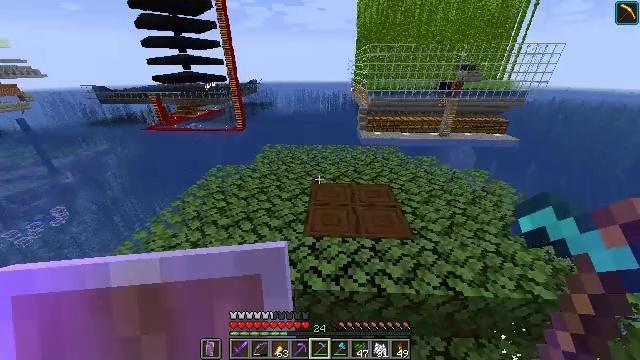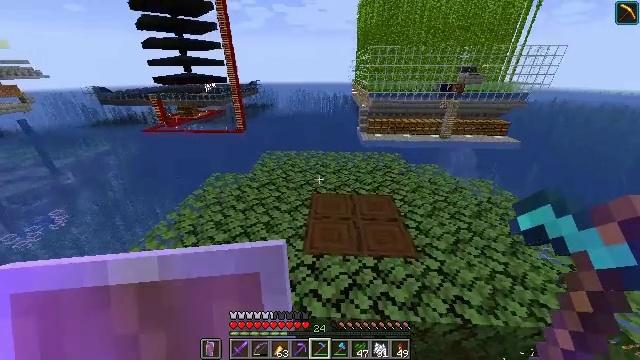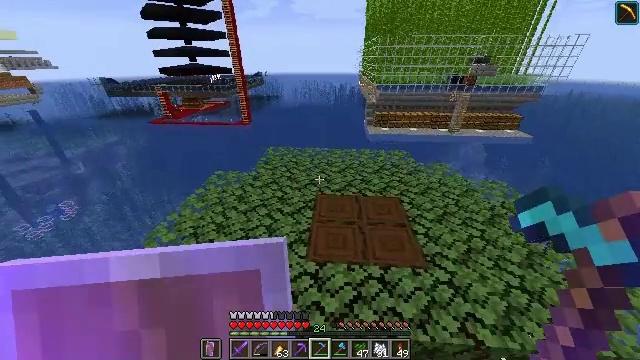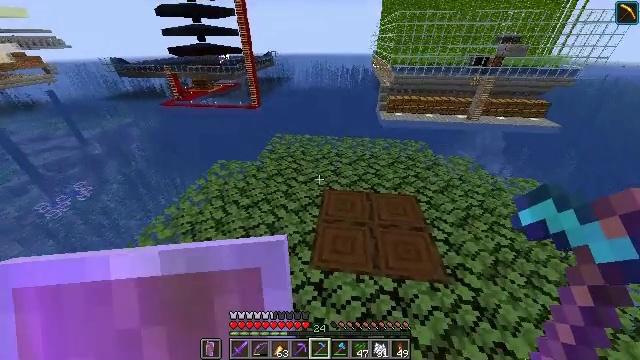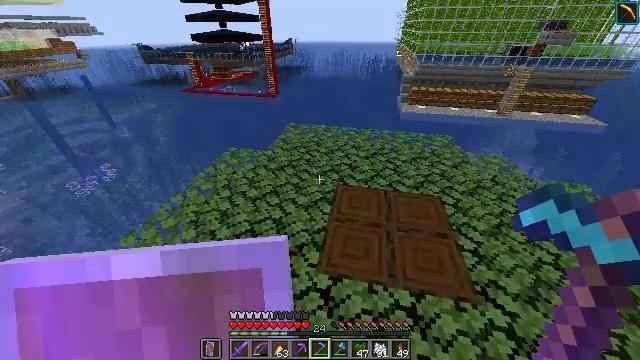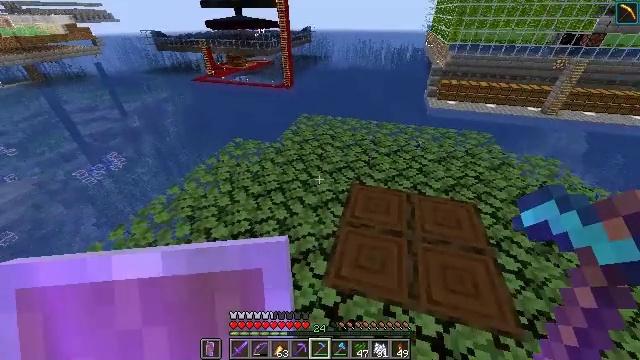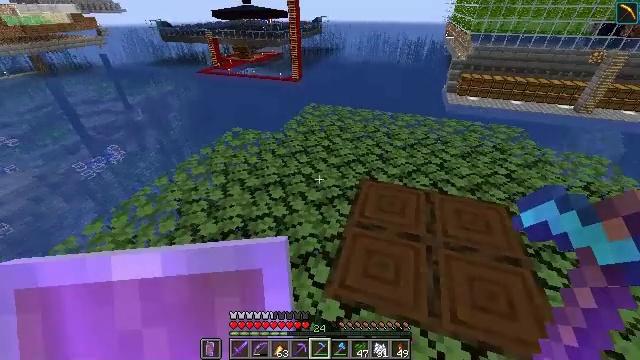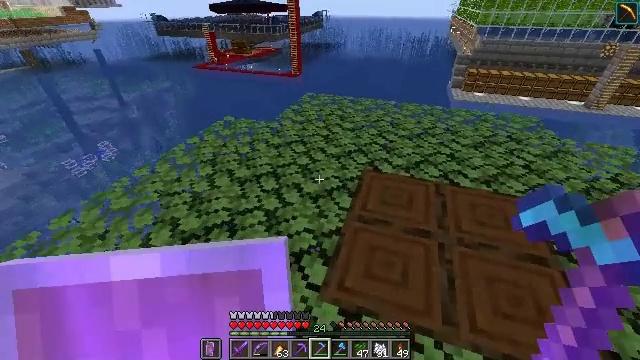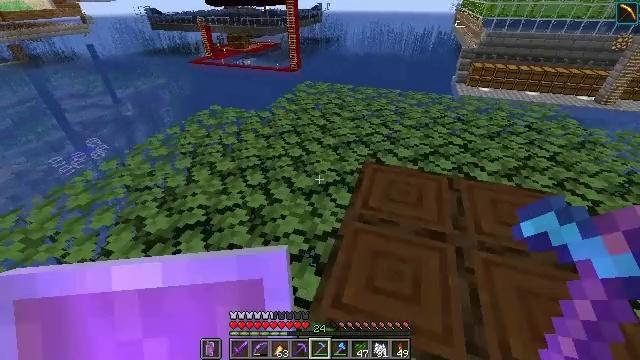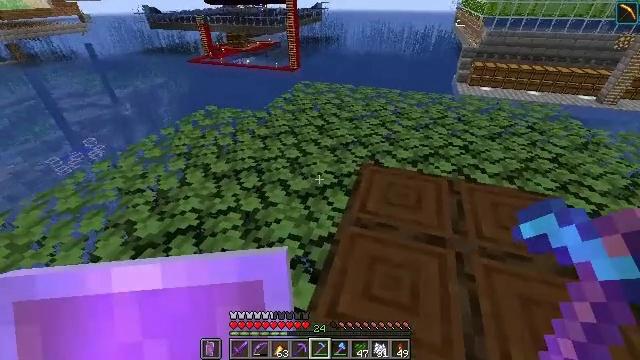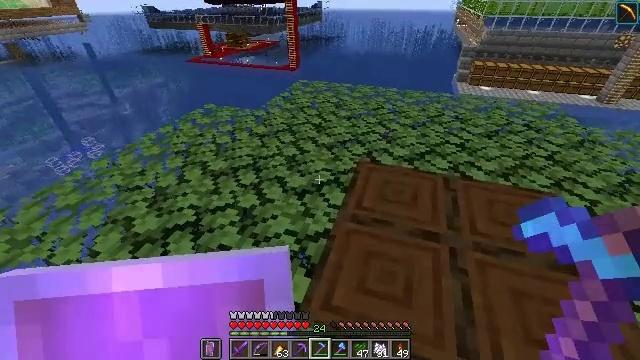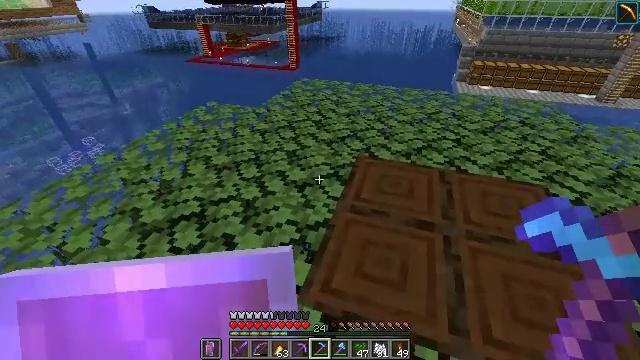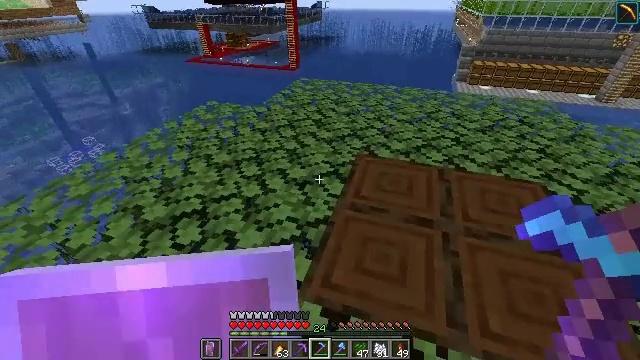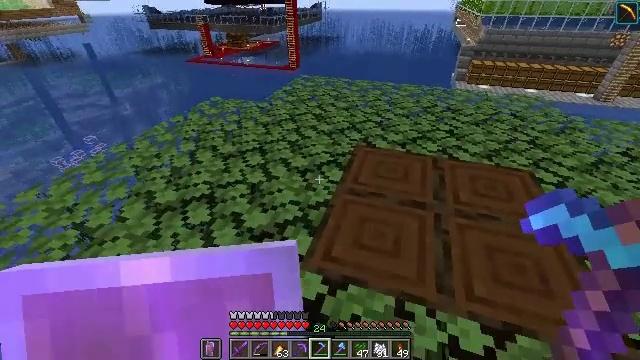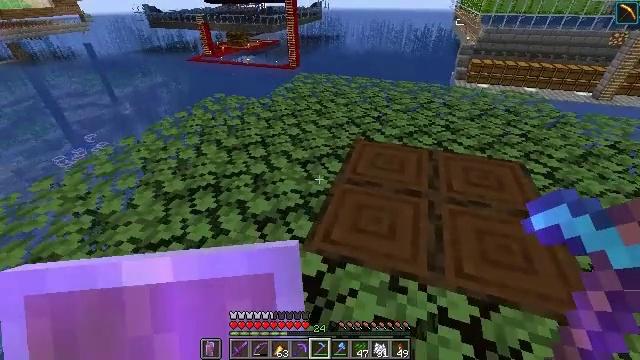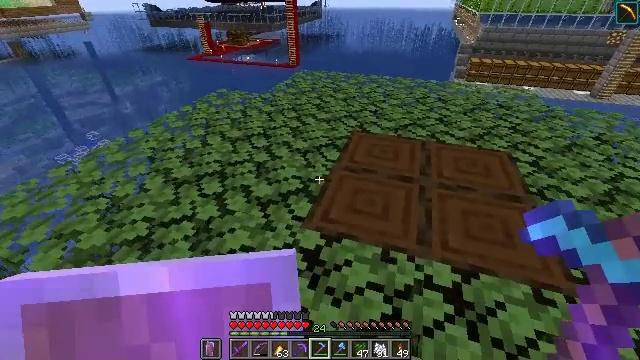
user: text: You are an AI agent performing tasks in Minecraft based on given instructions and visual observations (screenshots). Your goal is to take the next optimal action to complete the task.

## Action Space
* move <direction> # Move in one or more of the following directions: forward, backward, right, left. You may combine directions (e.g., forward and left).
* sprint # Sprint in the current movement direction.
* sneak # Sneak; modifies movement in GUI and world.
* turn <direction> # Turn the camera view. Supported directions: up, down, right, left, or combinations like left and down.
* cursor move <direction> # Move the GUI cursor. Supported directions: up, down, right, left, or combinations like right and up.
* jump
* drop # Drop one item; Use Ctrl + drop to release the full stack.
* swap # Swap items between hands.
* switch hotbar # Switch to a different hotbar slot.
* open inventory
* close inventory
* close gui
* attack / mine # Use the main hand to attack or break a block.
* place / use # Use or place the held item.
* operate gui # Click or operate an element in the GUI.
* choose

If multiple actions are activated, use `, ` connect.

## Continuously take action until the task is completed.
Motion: motion action
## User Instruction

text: Harvest dark oak leaves for decorative purposes.
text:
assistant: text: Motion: move forward, sprint
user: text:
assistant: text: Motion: move forward, sprint, turn left and down
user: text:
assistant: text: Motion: move forward, sprint, turn left and down
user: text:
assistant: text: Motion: turn left and down
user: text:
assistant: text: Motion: turn left
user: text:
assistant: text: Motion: turn left
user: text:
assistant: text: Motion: no_op
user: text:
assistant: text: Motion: no_op
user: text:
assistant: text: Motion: move back
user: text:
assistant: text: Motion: move back
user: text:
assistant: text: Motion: move back
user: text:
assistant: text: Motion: move back
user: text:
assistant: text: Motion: move back
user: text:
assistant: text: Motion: move back
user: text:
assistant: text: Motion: move back
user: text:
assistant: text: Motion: move back
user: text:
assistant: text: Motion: move back
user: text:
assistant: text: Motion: move back
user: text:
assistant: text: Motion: no_op
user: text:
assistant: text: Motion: no_op
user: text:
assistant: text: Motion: turn left and up
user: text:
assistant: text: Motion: turn left and up
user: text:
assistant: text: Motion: turn left
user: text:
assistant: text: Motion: attack / mine
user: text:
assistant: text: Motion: attack / mine
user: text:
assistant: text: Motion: move forward, attack / mine
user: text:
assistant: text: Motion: move forward, turn left and up, attack / mine
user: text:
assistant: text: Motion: move forward, turn left and up, attack / mine
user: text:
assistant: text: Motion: move forward, turn left, attack / mine
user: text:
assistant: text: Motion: move forward, turn left and up, attack / mine